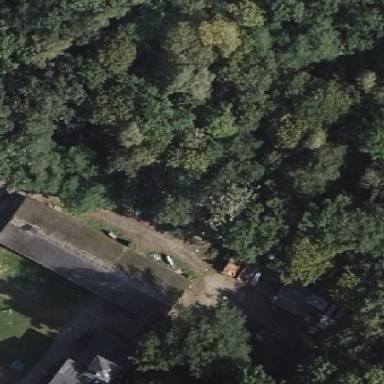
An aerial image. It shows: Stable building.